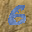
Label: 6